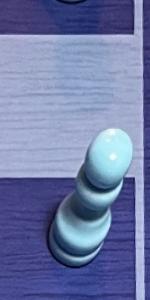
Label: Pawn_White